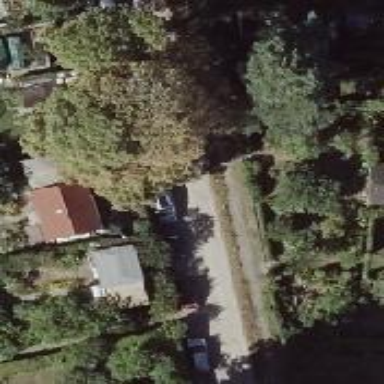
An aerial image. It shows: Compacted residential road with lane for parallel parking on the left side.